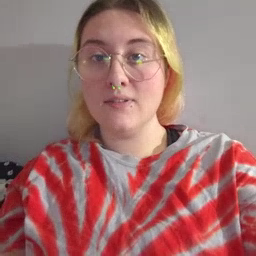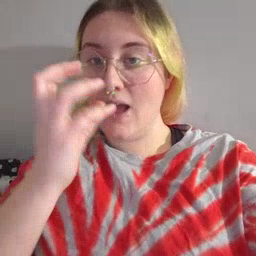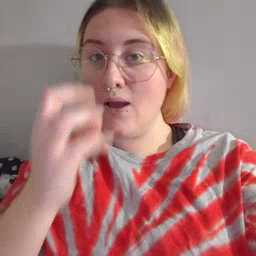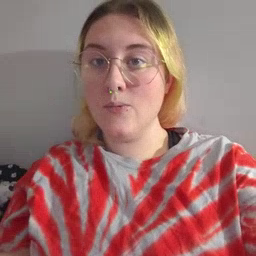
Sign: clown